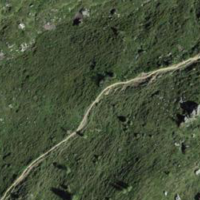
EUNIS habitat code: 23
Species observed at this site:
Huperzia selago